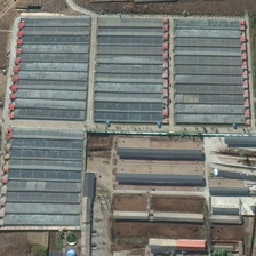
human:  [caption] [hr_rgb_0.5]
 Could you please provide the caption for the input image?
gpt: Neat gray buildings lined up in a row

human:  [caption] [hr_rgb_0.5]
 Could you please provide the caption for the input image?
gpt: Grey structure with orderly arrangement

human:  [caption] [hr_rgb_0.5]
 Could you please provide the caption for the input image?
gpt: Neat gray buildings lined up in neat rows .

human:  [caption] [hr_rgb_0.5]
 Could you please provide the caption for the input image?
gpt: The neat gray buildings are in neat rows

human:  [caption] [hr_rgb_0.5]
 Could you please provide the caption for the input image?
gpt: Gray structure arranged in ordered rows